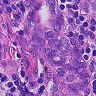
Metastatic tissue present: yes